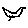
Label: bird